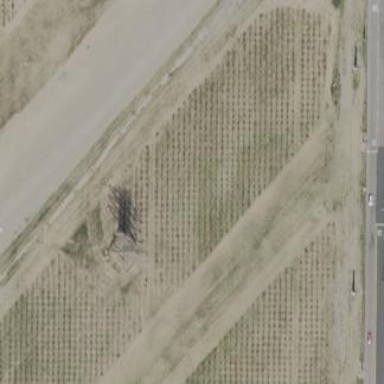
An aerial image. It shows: Vineyard where grapes are grown.